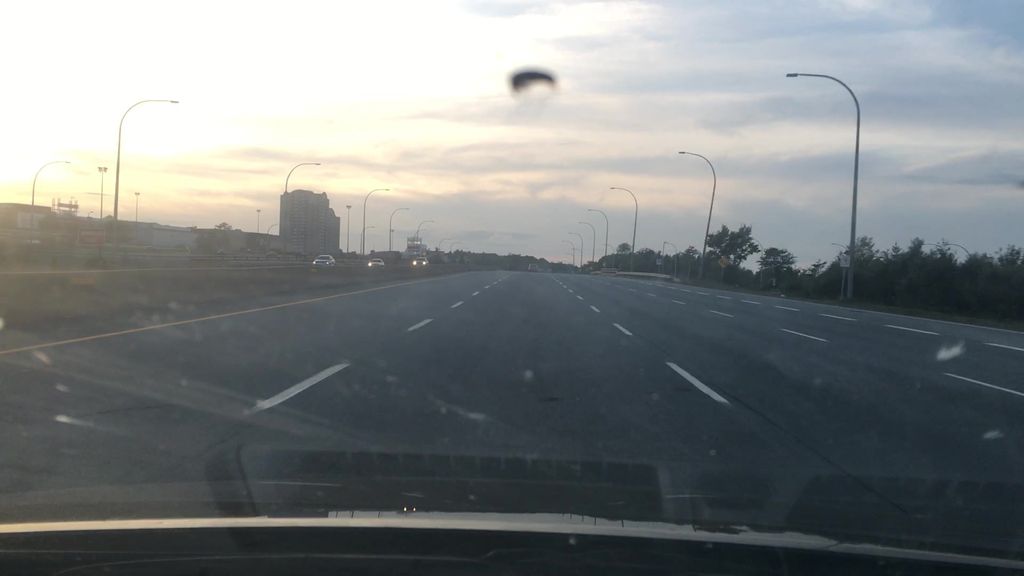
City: halifax